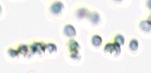
Label: Phaeocystis